Aerial crown-view tile of a tropical tree (Barro Colorado Island, Panama), acquired 20250317:
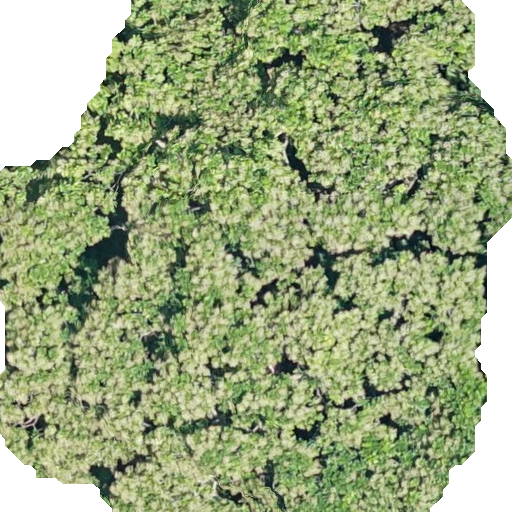
Species: Anacardium excelsum
GBIF accepted scientific name: Anacardium excelsum
Crown area: 379.615 m²